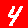
Digit: 4